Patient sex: M
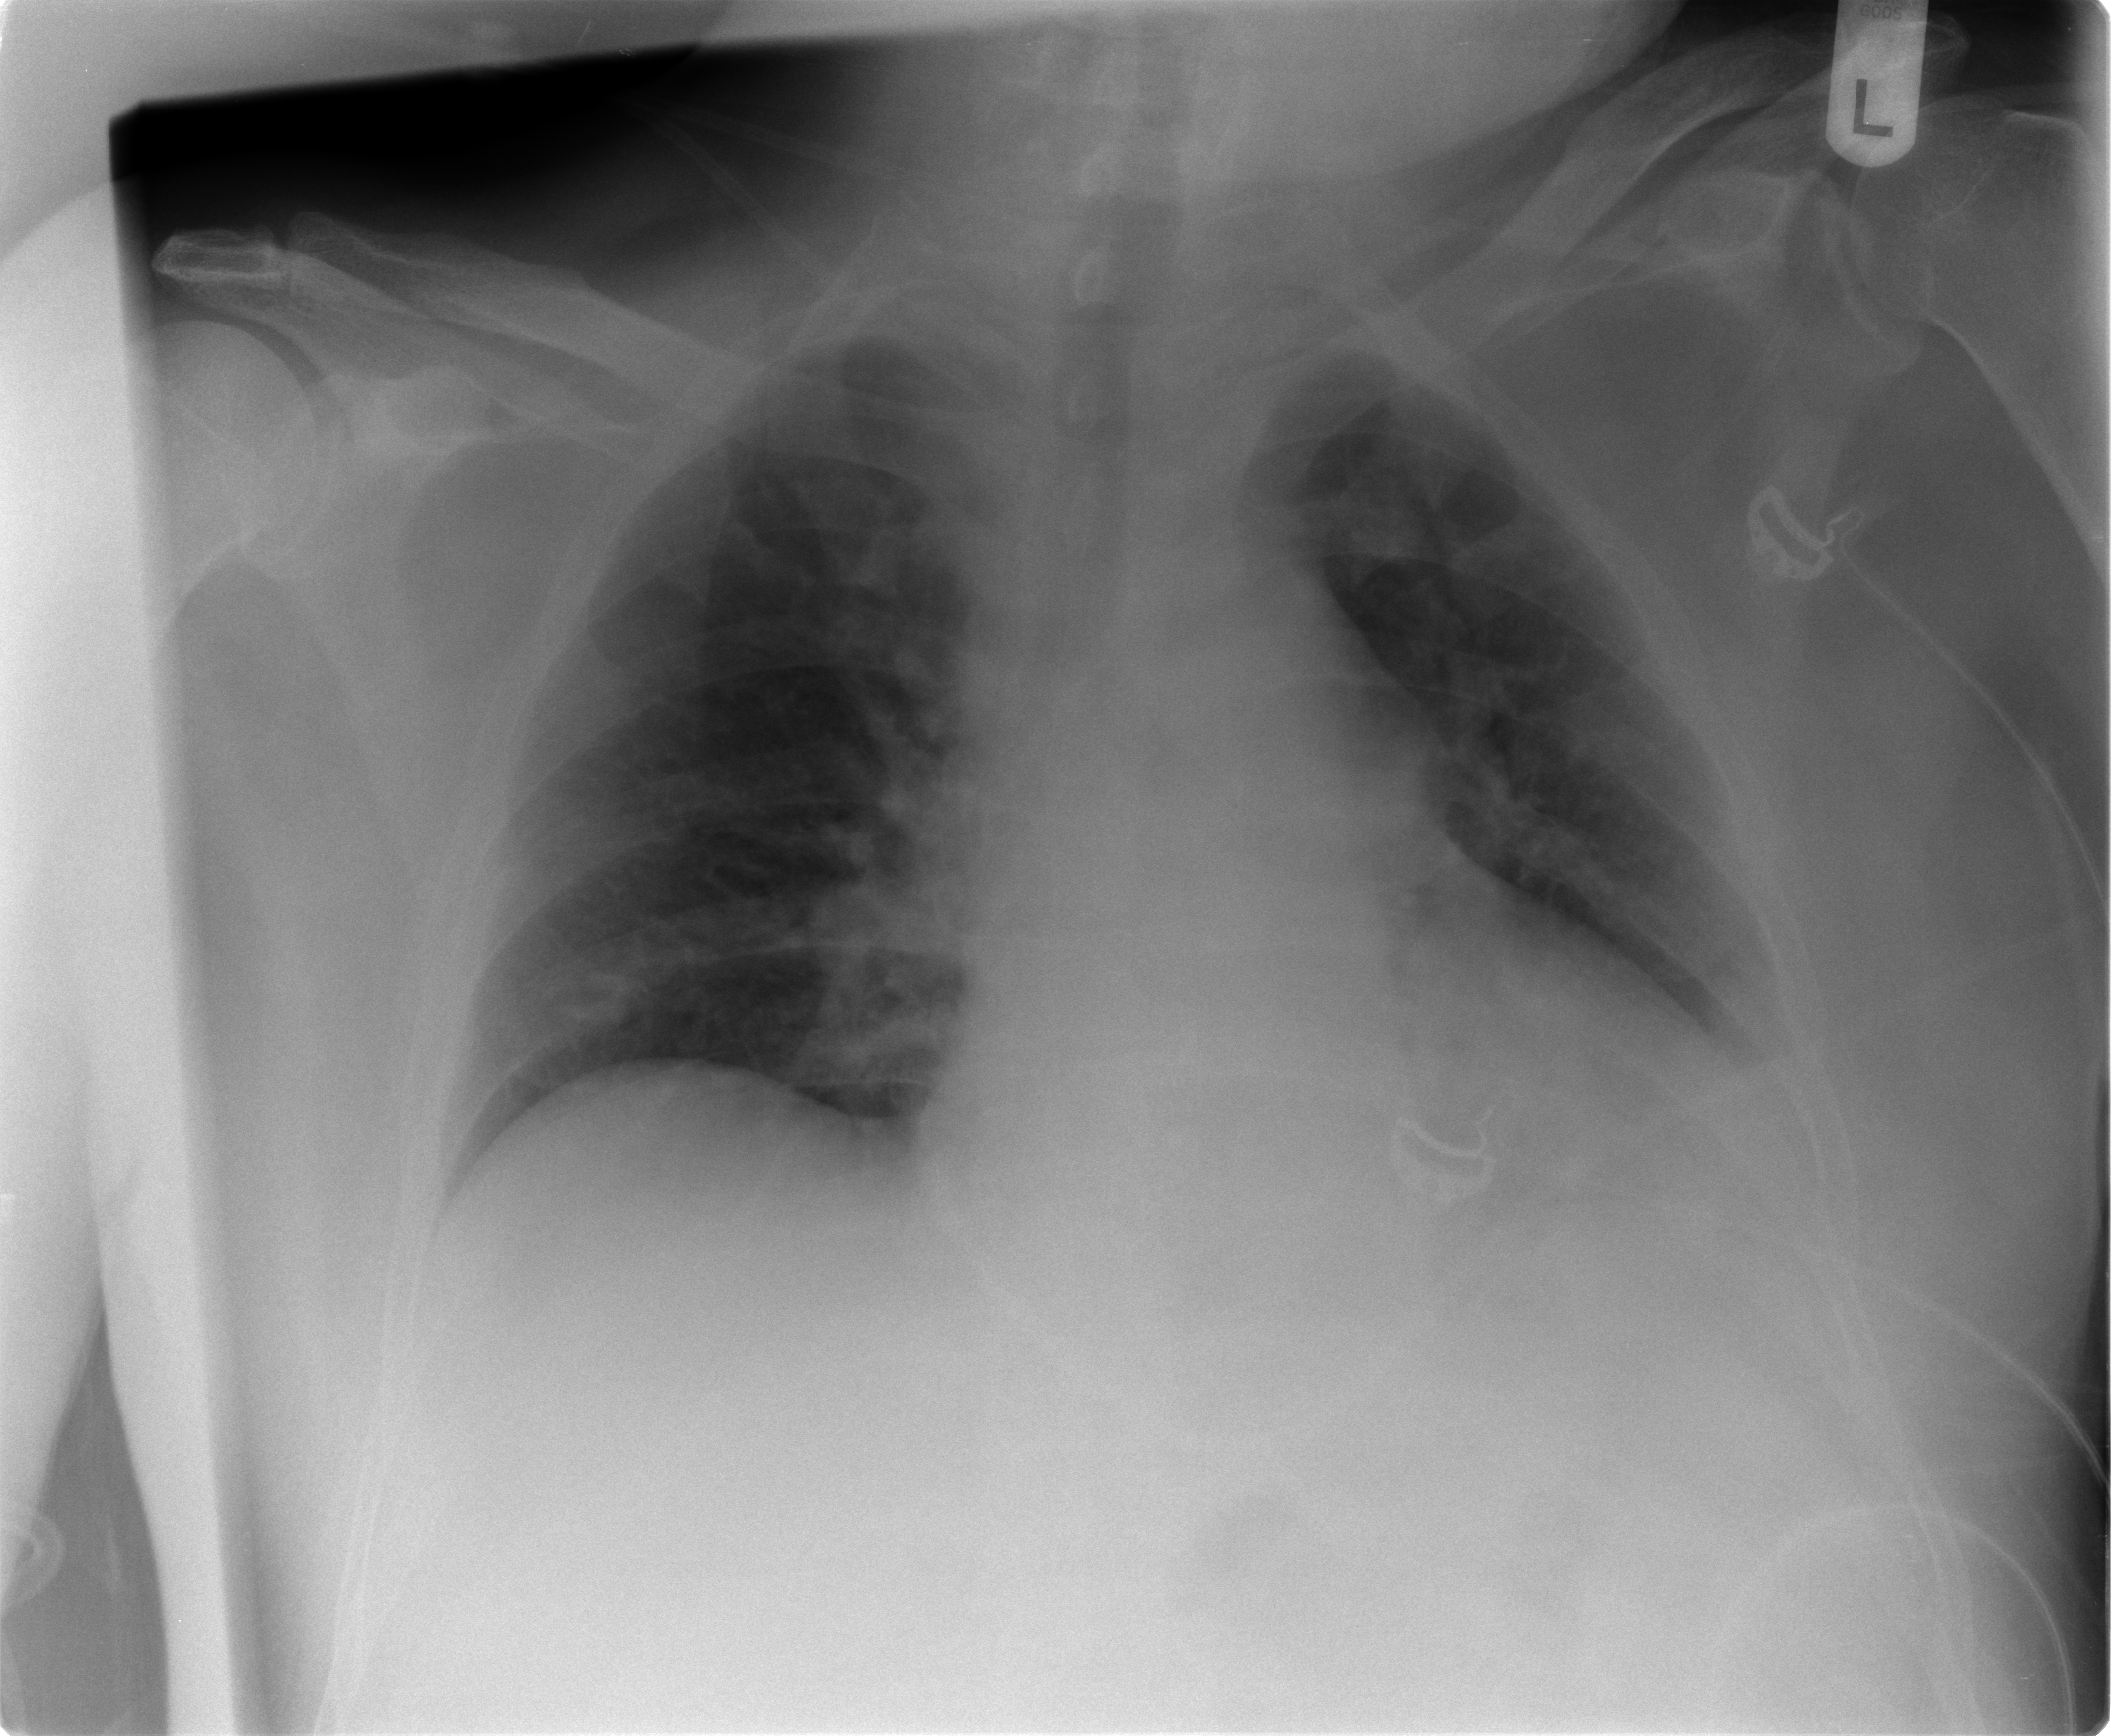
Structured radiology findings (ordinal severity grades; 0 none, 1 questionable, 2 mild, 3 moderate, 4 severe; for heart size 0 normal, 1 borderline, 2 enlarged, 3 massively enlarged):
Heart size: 0
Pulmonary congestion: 0
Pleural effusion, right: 0
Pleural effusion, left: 2
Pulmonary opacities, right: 0
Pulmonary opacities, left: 0
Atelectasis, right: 2
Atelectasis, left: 2